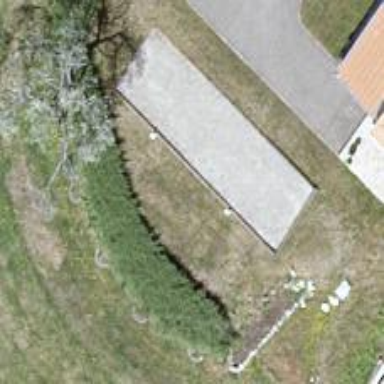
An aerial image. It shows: Pitch for playing boules.